Aerial crown-view tile of a tropical tree (Barro Colorado Island, Panama), acquired 20240611:
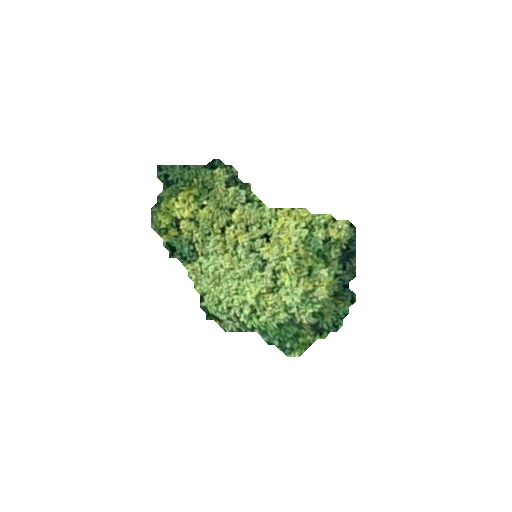
Species: Protium stevensonii
GBIF accepted scientific name: Tetragastris panamensis
Crown area: 39.428 m²